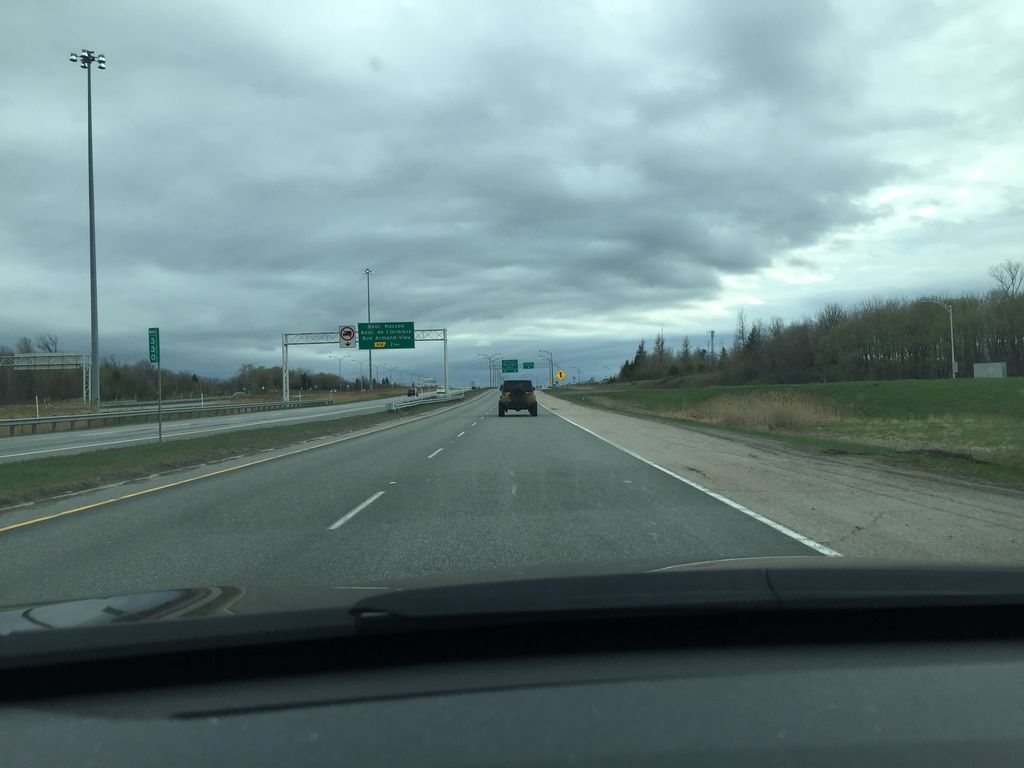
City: quebec_city